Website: walmart
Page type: billing-address
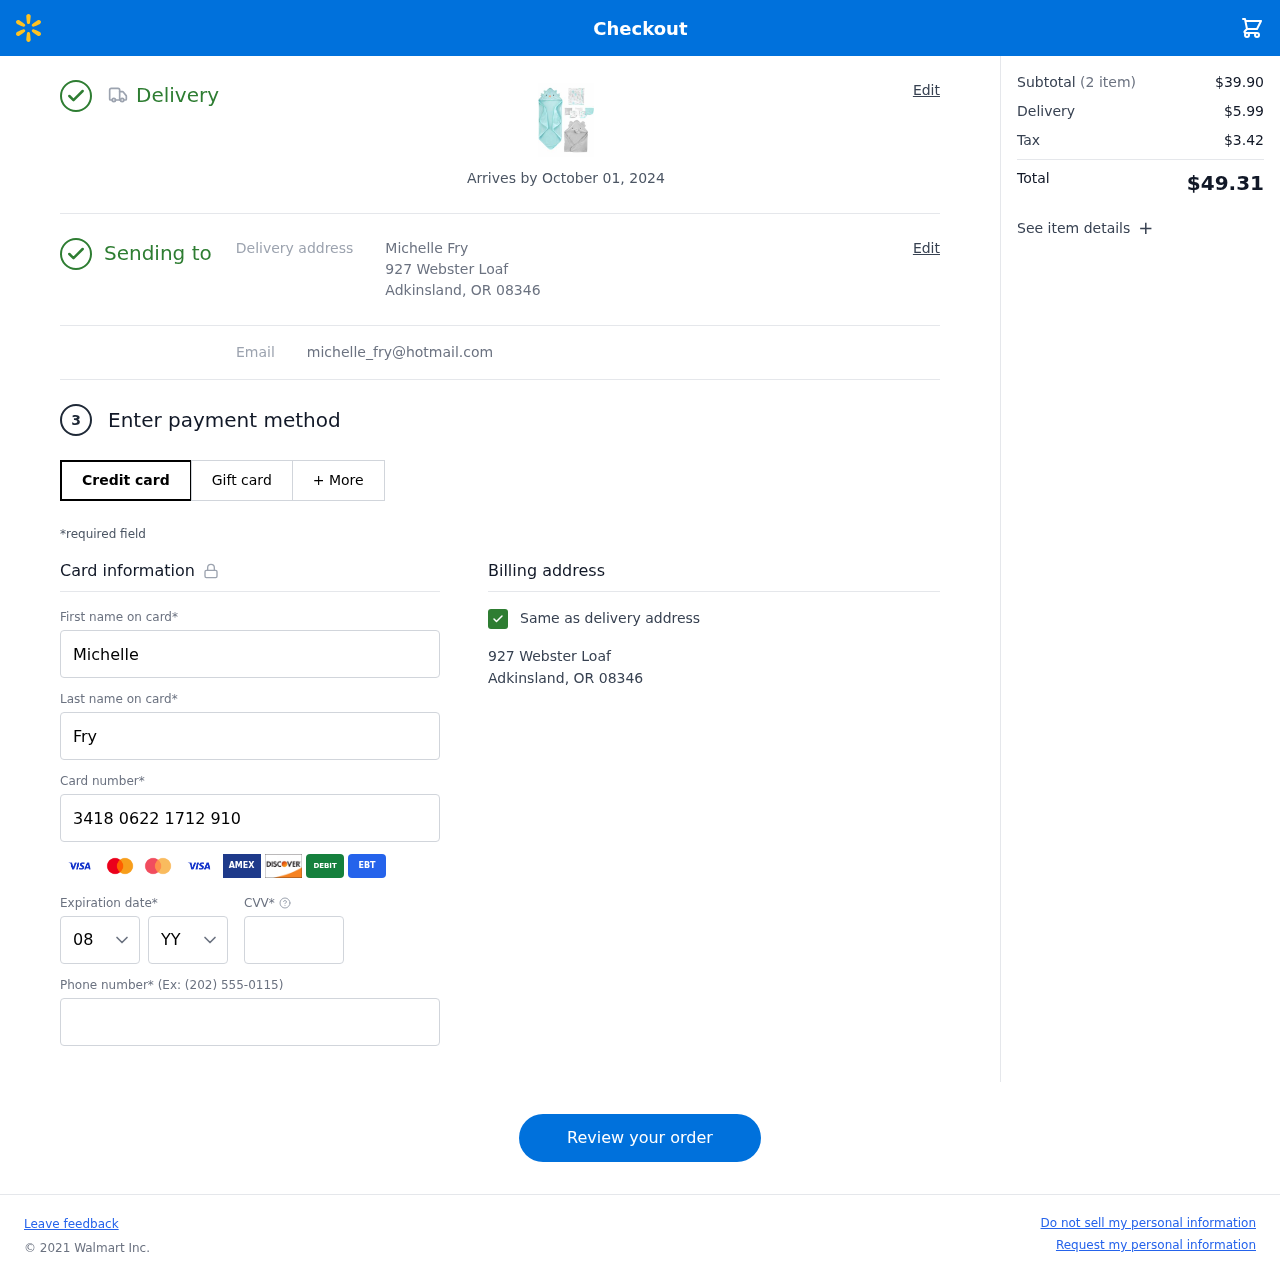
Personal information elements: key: PII_CARD_CVV
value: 6166
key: PII_CARD_EXPIRY_MONTH
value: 08
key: PII_CARD_EXPIRY_YEAR
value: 26
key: PII_CARD_NUMBER
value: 3418 0622 1712 910
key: PII_EMAIL
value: michelle_fry@hotmail.com
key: PII_FIRSTNAME
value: Michelle
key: PII_FULLNAME
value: Michelle Fry
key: PII_LASTNAME
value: Fry
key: PII_PHONE
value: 6503580662
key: PII_STREET
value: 927 Webster Loaf
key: PII_CITY_STATE_ZIP
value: Adkinsland, OR 08346
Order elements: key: ORDER_DELIVERY_DATE
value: Arrives by October 01, 2024
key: ORDER_NUM_ITEMS
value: (2 item)
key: ORDER_SUBTOTAL
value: $39.90
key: ORDER_SHIPPING_COST
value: $5.99
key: ORDER_TAX
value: $3.42
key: ORDER_TOTAL
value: $49.31